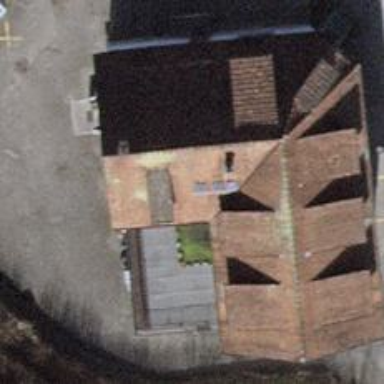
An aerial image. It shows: Restaurant building.